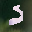
Label: 2